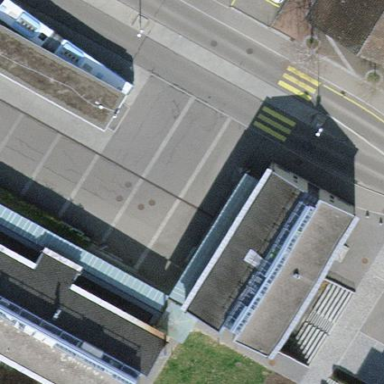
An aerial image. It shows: View of roof of building.